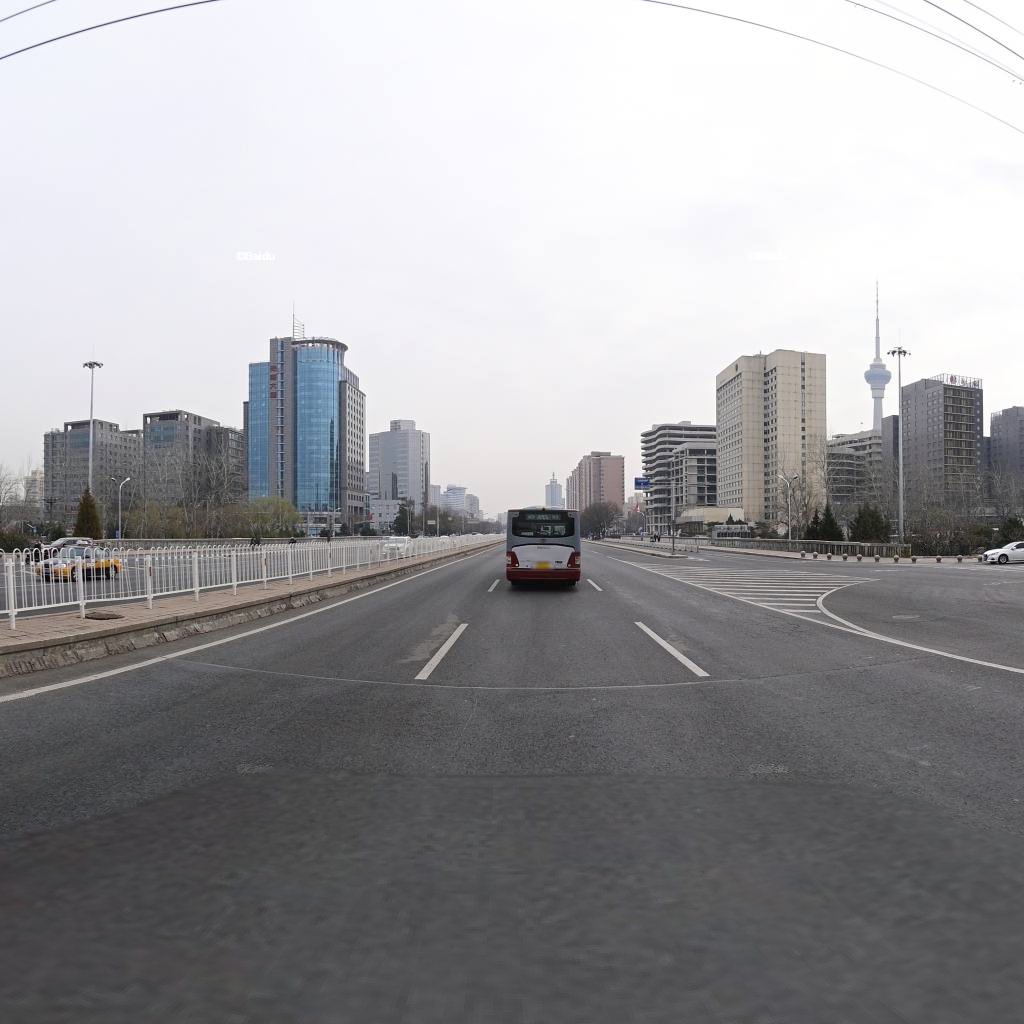
Region: Haidian
Road damage annotations: transverse patch, transverse crack, longitudinal crack, manhole cover, manhole cover